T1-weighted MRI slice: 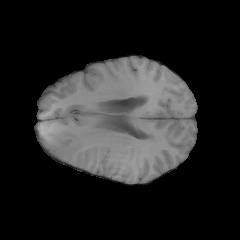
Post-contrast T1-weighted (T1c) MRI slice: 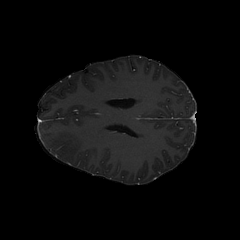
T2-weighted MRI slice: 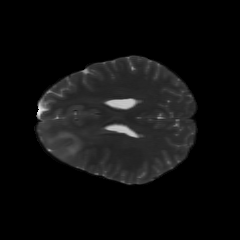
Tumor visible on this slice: yes